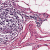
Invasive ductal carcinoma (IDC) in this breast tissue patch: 0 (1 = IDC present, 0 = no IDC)